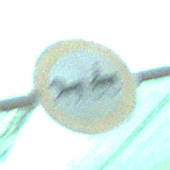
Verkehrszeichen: VerbotGespannfuhrwerke
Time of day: MorningAfternoon
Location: Roofed (Special)
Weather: PartlyCloudy
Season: NotSpecified
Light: Natural